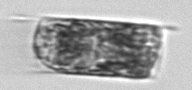
Label: Hemiaulus